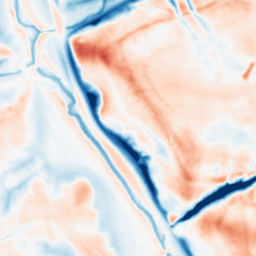
Category: multiscale
Decomposition family: dog_multiscale
Decomposition parameters: sigma_ratio: 1.6
n_scales: 5
base_sigma: 1
Upsampling method: sinc_hamming
Upsampling parameters: scale: 4
kernel_size: 16
Upsampling scale: 4